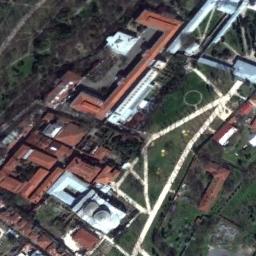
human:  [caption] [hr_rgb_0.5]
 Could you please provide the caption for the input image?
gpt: Many trees are beside the palace .

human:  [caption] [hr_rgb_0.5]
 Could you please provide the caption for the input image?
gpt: The palace is generally reddish-brown and has a strange shape .

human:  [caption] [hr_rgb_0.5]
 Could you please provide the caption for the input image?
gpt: The palace has some brown palaces, White palaces and a park .

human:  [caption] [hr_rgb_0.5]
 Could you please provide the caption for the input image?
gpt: The palace is on the grass surrounded by trees .

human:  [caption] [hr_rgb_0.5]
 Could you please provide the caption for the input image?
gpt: There are some green lawns around the brown palace .